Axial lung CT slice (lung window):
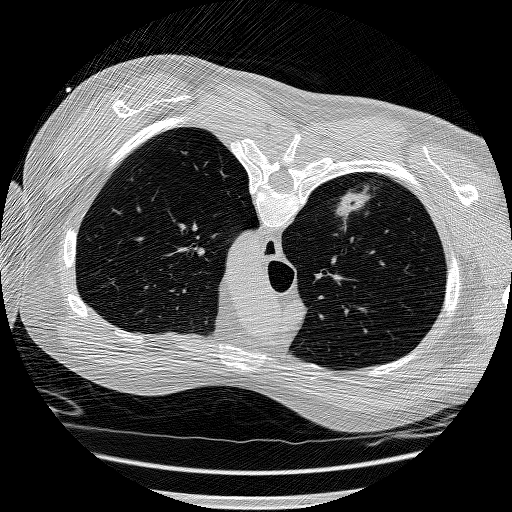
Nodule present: yes
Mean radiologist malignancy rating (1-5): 5